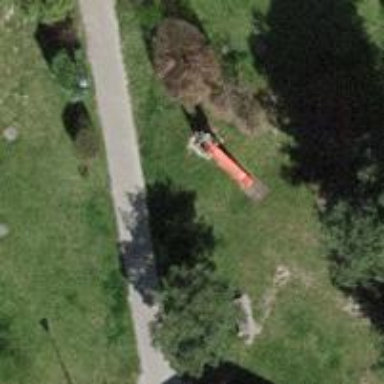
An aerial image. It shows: Playground featuring slide.